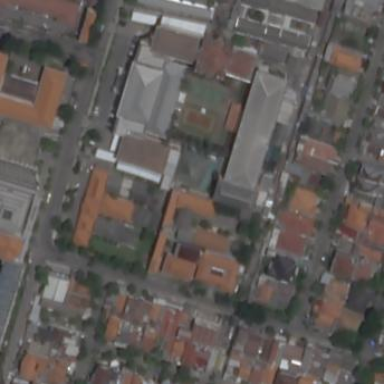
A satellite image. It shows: University building with tile roof.